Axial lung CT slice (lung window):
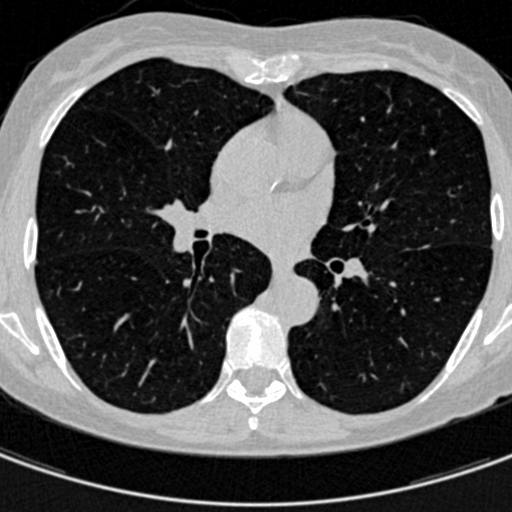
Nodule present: no